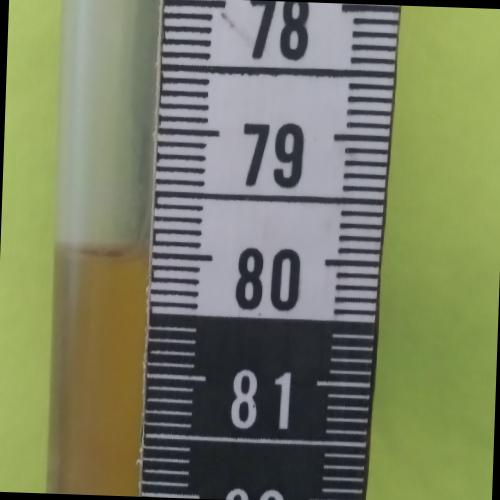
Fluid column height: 80.0 cm